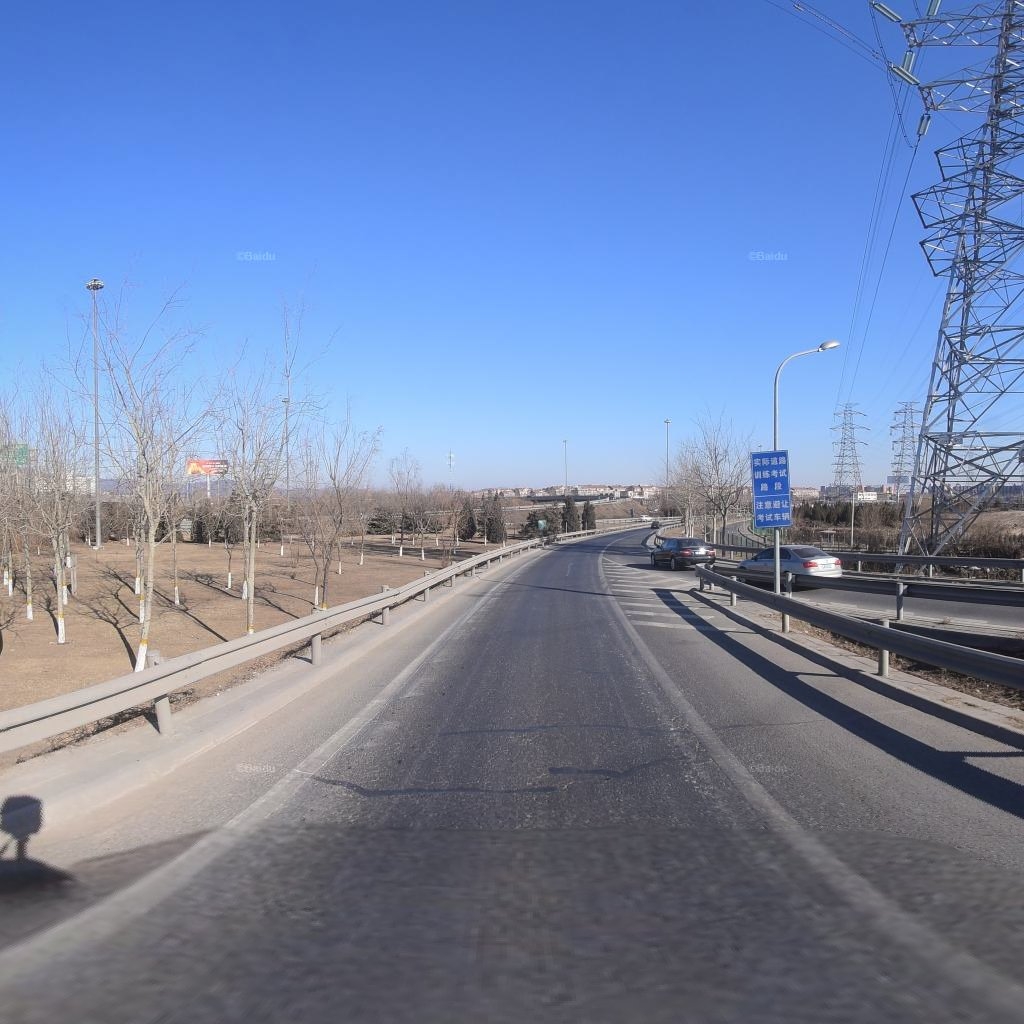
Region: Haidian
Road damage annotations: transverse patch, transverse patch, transverse patch, transverse patch